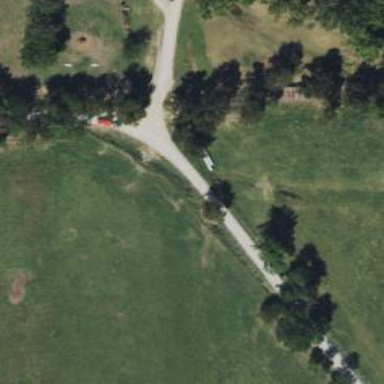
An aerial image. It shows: Driveway leading to service road.